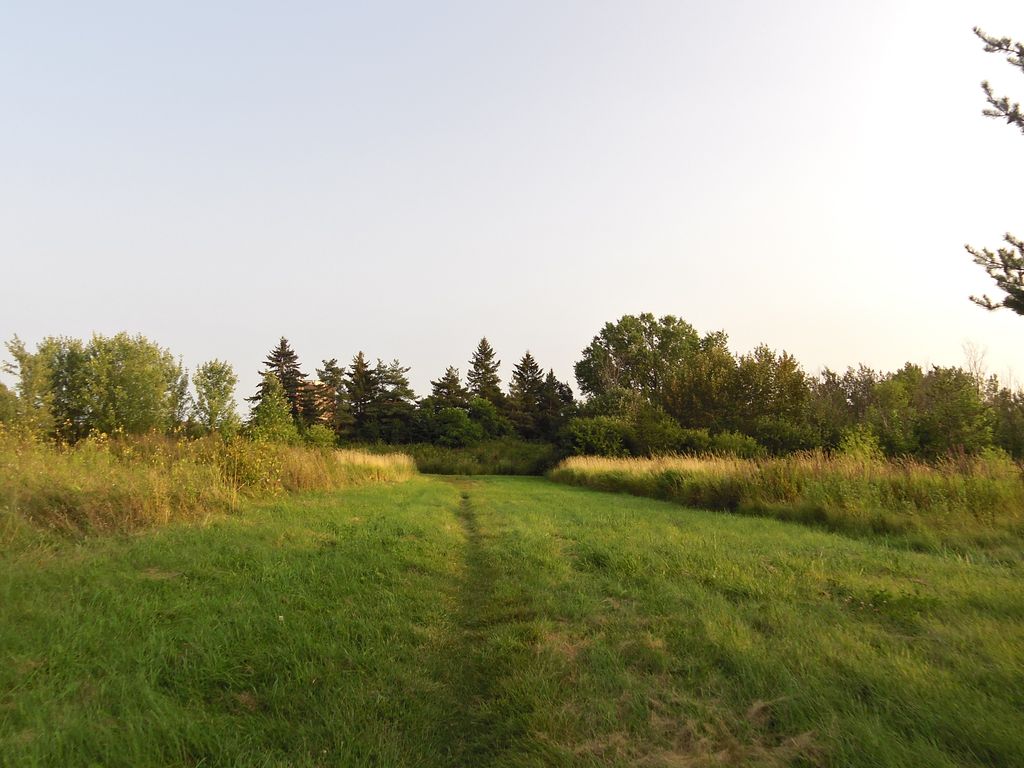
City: ottawa-gatineau